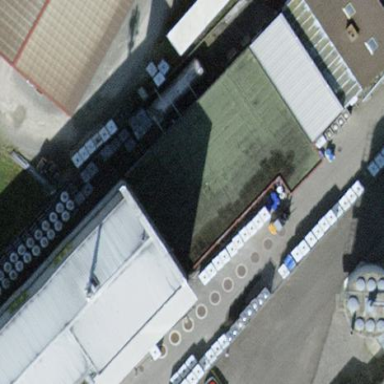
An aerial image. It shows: Commercial building.